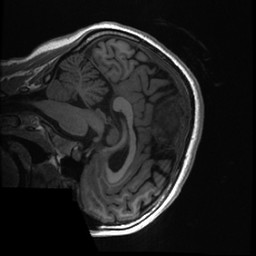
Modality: T1w
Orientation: sagittal